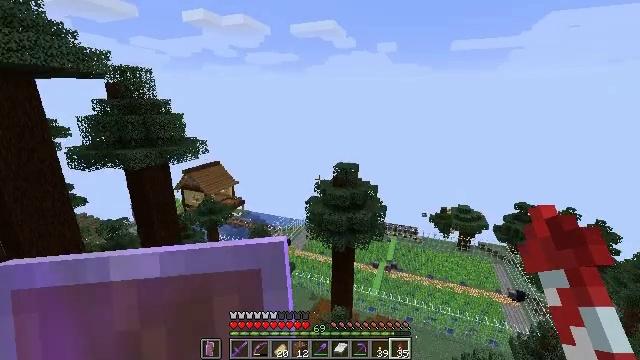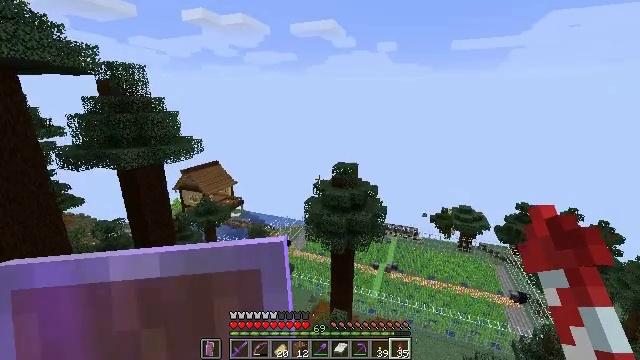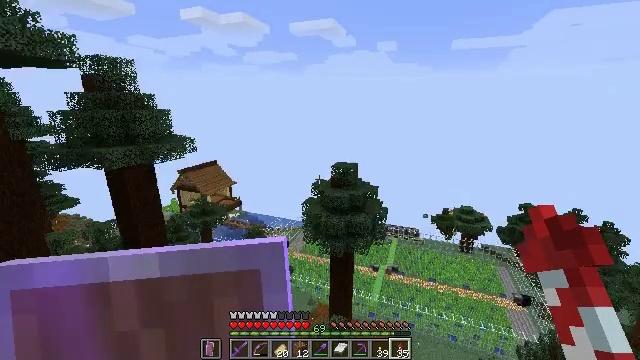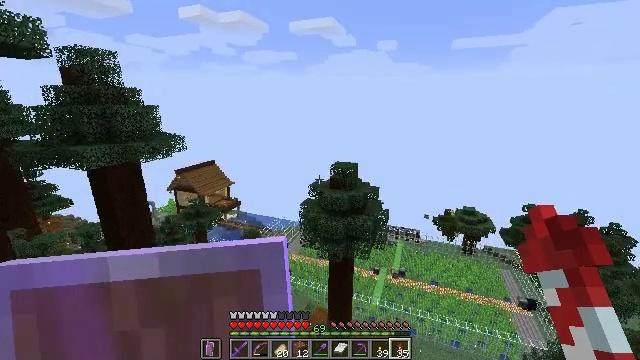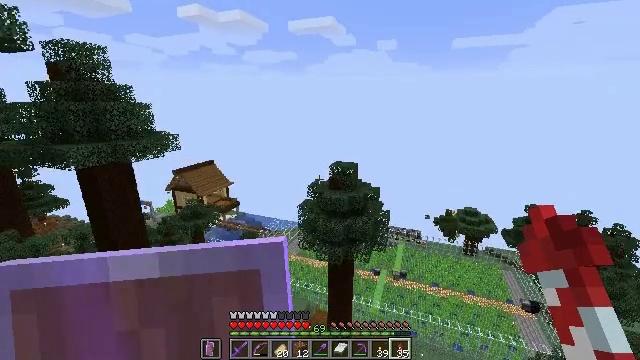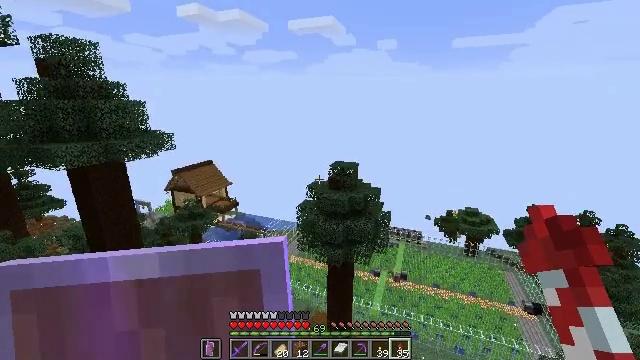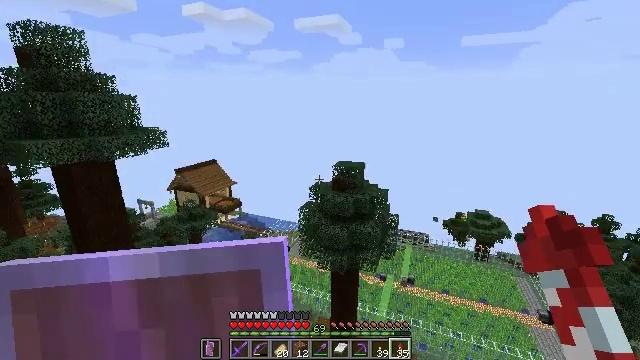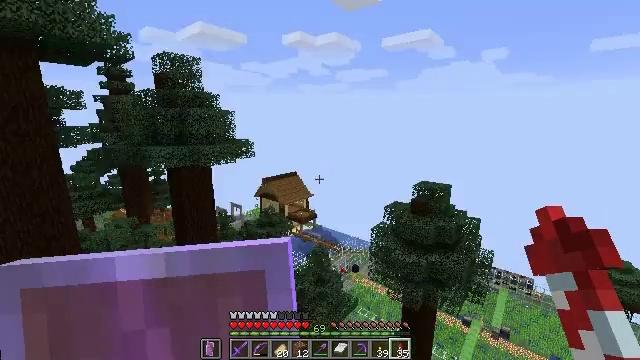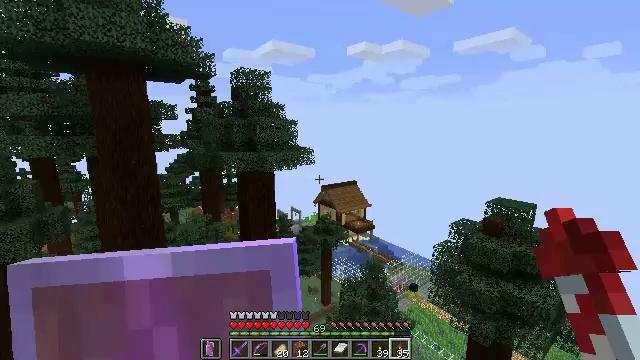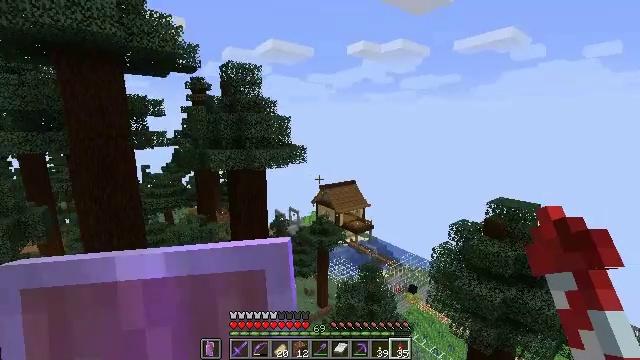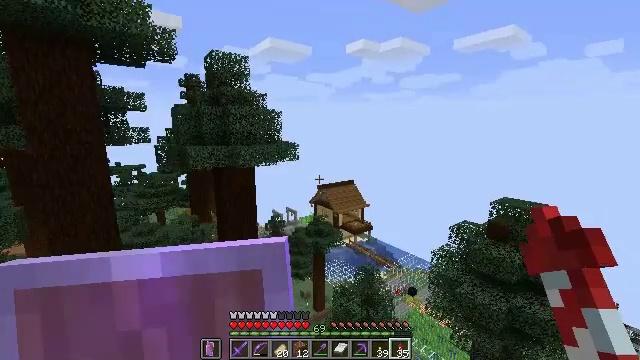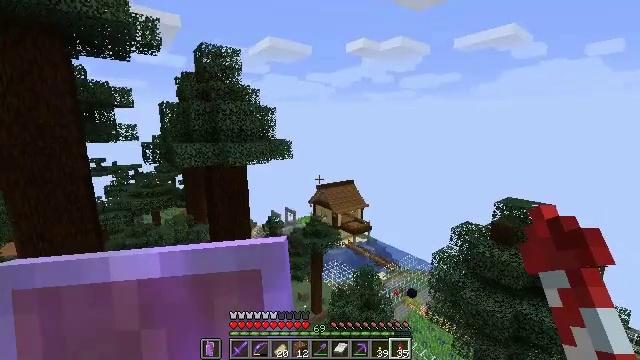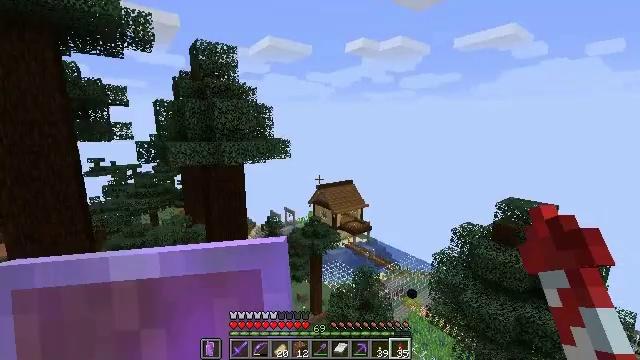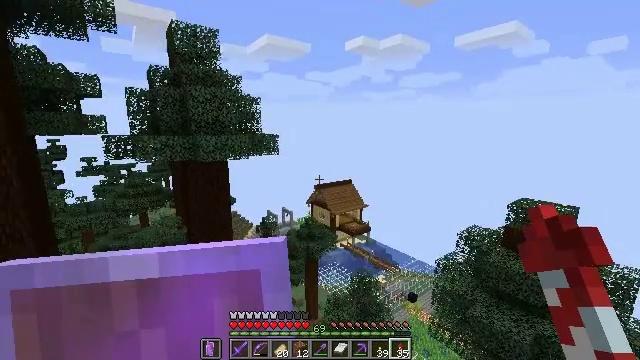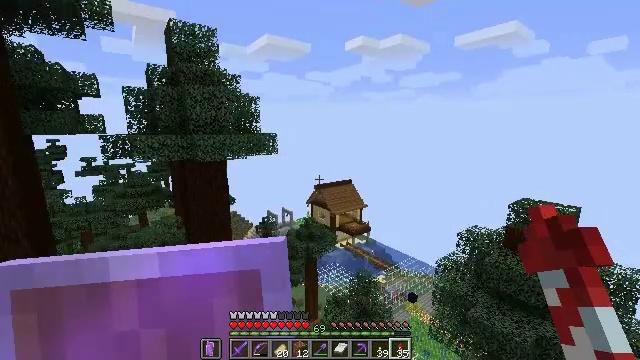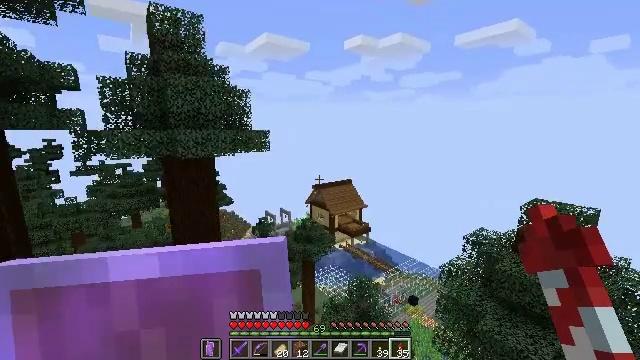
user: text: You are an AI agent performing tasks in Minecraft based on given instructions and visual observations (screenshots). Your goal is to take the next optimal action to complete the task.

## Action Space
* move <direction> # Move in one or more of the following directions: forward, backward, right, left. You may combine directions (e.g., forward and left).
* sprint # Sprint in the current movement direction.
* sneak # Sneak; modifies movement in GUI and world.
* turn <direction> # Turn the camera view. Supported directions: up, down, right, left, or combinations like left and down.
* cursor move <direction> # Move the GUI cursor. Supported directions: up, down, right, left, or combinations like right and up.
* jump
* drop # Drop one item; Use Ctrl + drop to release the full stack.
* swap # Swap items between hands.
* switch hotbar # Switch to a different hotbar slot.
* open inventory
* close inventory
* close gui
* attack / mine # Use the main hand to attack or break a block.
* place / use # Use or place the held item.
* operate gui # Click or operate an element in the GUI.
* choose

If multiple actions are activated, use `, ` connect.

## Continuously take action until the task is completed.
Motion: motion action
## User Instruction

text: craft item air
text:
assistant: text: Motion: no_op
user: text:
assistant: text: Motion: no_op
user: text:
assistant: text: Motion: no_op
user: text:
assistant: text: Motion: no_op
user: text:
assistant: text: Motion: no_op
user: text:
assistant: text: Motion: turn left
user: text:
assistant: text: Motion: turn left and up
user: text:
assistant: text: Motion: turn left and up
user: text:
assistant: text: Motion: no_op
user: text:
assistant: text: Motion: no_op
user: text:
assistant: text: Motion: no_op
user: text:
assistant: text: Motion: no_op
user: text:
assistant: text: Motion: no_op
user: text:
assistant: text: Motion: no_op
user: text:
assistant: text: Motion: no_op
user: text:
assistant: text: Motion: no_op
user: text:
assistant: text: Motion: no_op
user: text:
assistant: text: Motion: no_op
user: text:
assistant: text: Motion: no_op
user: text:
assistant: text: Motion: no_op
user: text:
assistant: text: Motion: no_op
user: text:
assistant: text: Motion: turn left and down
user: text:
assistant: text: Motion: turn down
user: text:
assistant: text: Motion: no_op
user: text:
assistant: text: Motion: no_op
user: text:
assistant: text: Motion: no_op
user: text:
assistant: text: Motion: no_op
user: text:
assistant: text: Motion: turn down
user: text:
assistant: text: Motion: turn down
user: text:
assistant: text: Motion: turn down